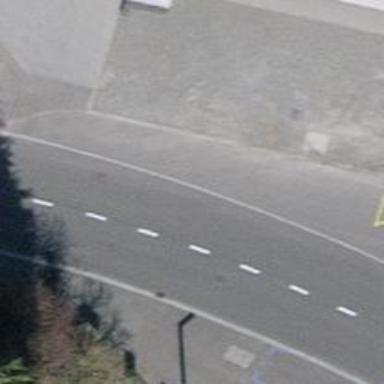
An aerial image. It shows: Bus stop with stop position for public transport.